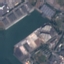
Land use / land cover class: Industrial